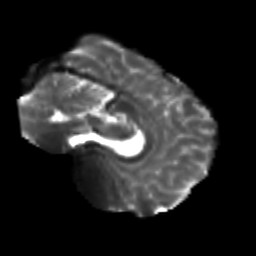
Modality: T2w
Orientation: sagittal
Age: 21
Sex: male
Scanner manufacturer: siemens
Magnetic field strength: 3 T
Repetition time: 3.5 s
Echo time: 0.104 s